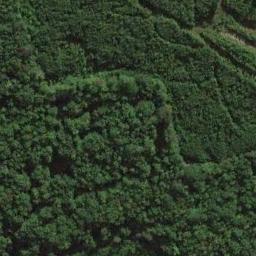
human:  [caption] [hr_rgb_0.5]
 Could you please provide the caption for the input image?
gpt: The forest is full of green trees .

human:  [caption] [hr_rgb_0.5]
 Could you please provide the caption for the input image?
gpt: Many green trees are in a forest and the forest is so dense that it looks like sea waves .

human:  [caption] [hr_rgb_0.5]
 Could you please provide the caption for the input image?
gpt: There is a bare land in this forest .

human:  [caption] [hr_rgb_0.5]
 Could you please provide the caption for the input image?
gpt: The forest has a lot of dense green trees of different color depths and the forest terrain is rugged .

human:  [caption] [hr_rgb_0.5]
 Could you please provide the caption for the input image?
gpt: A dense forest with many green trees .